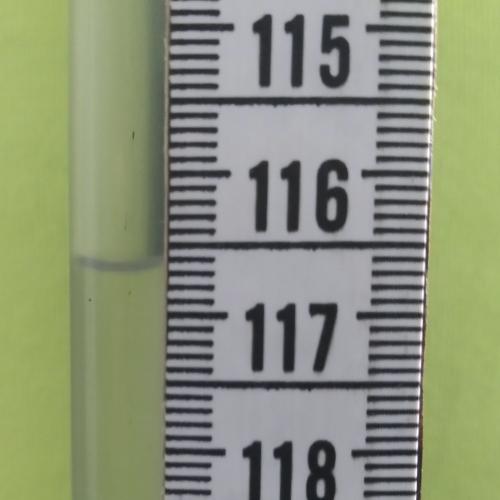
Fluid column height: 116.6 cm